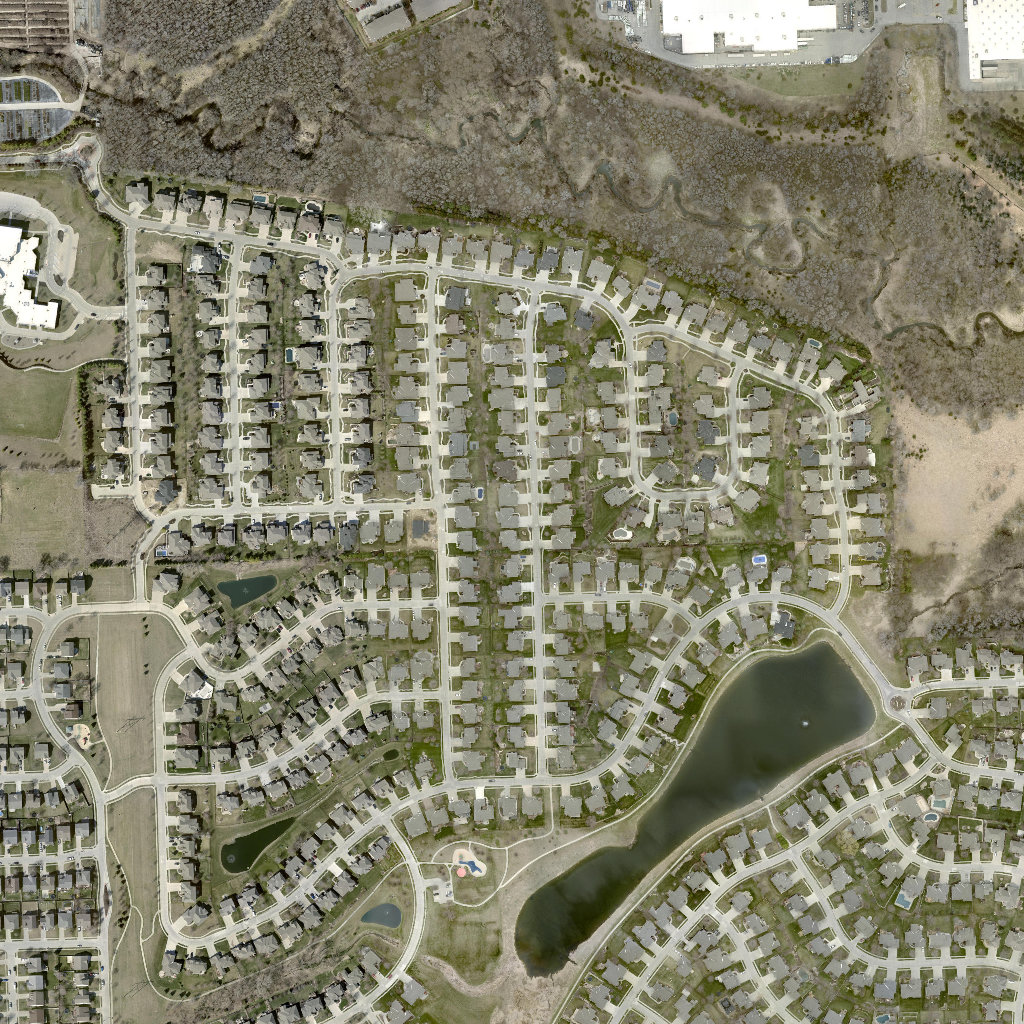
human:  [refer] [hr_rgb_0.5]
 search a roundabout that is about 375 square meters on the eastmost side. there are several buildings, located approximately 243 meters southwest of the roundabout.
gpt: <box>[[86, 67, 89, 70, 0]]</box>

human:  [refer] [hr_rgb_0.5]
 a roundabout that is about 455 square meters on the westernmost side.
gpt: <box>[[7, 13, 9, 16, 0]]</box>